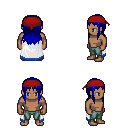
a pixel art fantasy rpg character, male body template, human, dark skin, white trimmed cape, teal pants, blue unkempt hairstyle, red bandana, four views (front, back, left, right), 2x2 character sprite sheet, small pixel art, hard edges, no anti-aliasing